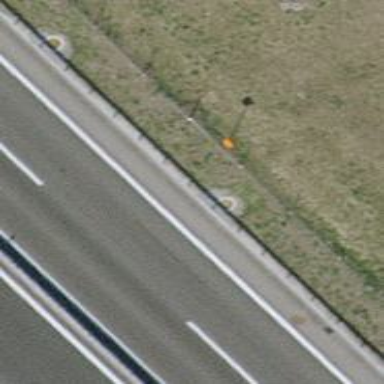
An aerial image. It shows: Pipeline marker.